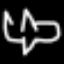
Label: airplane